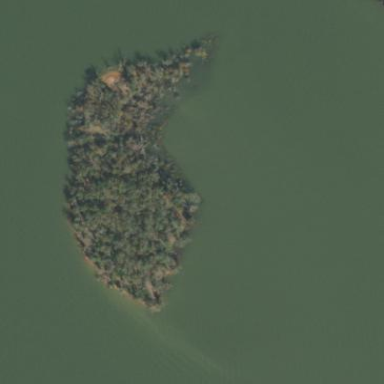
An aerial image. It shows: Islet.